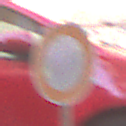
Verkehrszeichen: VerbotFahrzeugeAllerArt
Umgebung: Outdoor, Urban
Tageszeit: MorningAfternoon
Wetter: Clear
Licht: Natural
Jahreszeit: NotSpecified
Kontrast: LowContrast